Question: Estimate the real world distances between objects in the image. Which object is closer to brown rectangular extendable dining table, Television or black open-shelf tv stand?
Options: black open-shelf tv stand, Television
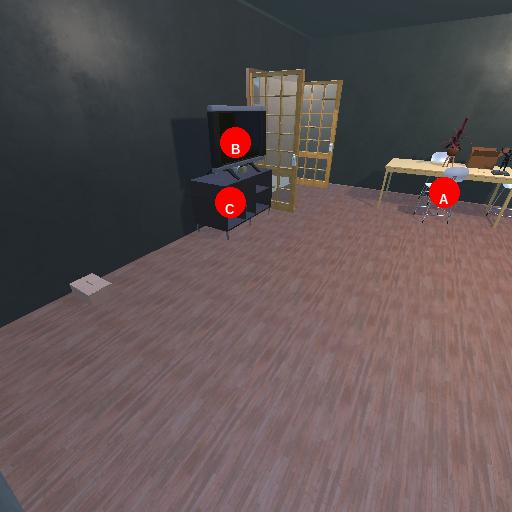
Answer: black open-shelf tv stand